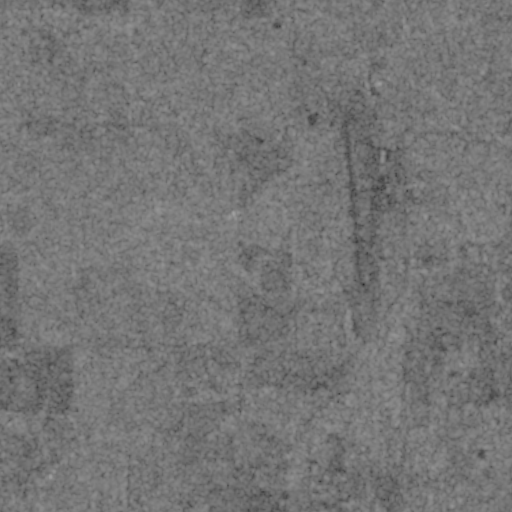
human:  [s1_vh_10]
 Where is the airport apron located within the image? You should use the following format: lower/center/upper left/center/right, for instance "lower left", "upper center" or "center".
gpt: The airport apron is located in the center right of the image.
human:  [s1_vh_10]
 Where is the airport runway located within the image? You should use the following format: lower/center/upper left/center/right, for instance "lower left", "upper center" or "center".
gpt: The airport runway is located in the upper right of the image.
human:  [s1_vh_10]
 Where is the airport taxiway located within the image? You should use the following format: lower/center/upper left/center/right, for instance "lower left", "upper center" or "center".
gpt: The airport taxiway is located in the upper right of the image.
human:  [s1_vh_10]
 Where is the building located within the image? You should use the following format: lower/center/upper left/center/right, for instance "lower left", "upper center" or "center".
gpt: The building is located in the upper right of the image.
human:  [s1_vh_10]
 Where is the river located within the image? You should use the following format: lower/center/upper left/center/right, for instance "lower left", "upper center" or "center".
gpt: The river is located in the lower right of the image.
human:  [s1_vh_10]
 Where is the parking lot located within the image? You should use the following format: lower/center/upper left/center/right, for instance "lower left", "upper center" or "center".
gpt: There is no parking lot in the image.

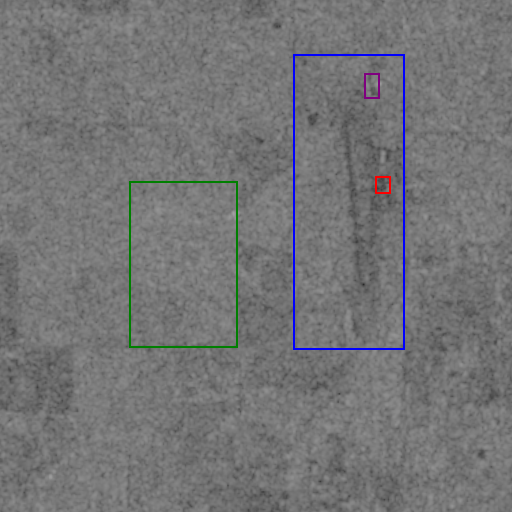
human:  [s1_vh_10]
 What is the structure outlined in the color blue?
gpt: The structure outlined in blue is an airport.
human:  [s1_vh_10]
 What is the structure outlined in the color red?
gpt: The structure outlined in red is an airport apron.
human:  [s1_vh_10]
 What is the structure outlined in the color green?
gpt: The structure outlined in green is a crop field.
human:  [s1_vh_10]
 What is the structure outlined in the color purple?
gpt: The structure outlined in purple is a building.
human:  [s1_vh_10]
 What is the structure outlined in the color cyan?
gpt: There is no cyan outline.